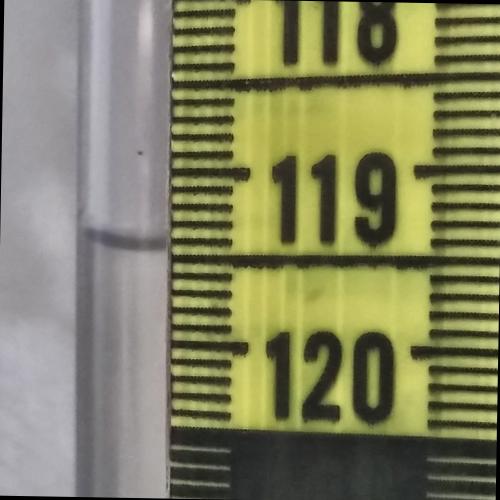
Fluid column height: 119.4 cm